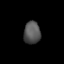
Tissue: lung
Cell type: Others
Senescence score: 0.2244
Nuclear area (px): 368
Mean DAPI intensity: 84.402